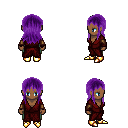
a pixel art fantasy rpg character, female body template, human, dark skin, red robe, teal pants, purple unkempt hairstyle, leather bracers, gold boots, four views (front, back, left, right), 2x2 character sprite sheet, small pixel art, hard edges, no anti-aliasing